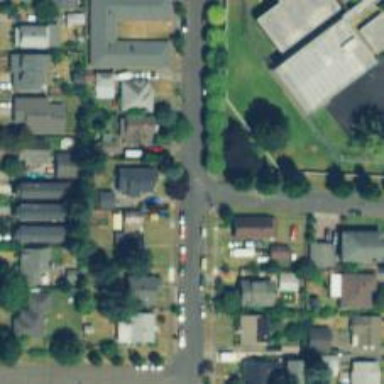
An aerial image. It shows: Residential road with sidewalk on the left.